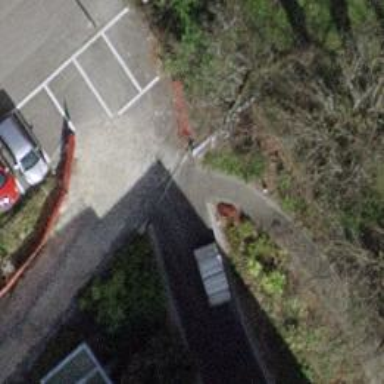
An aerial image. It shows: Lift gate barrier.